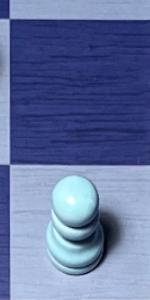
Label: Pawn_White